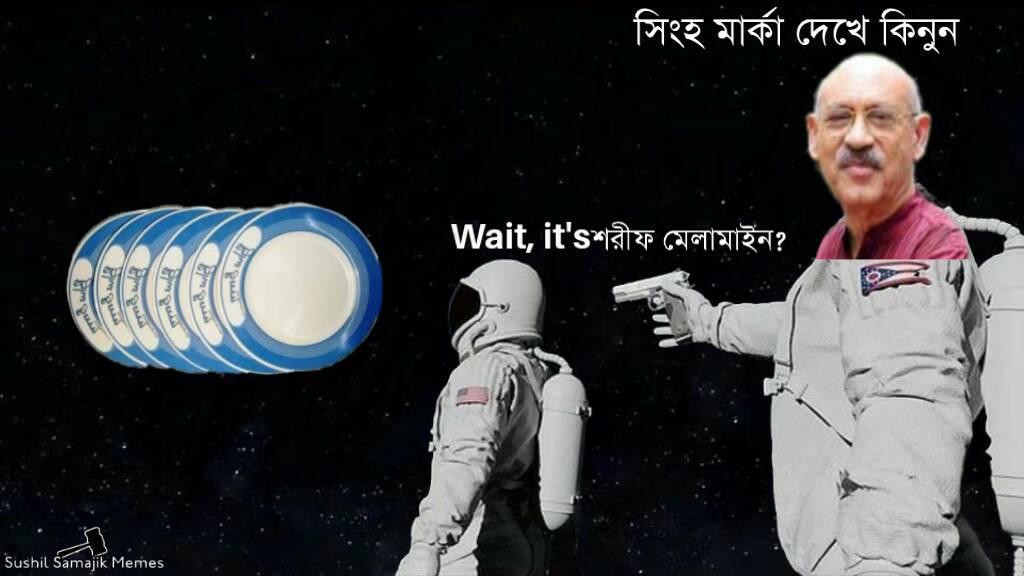
Caption: সিংহ মার্কা দেখে কিনুন      Wait, it's শরীফ মেলামাইন ?
Label: non-hate